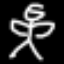
Label: angel